Interaction volume radius: 5 \u00c5
Interaction volume height: 20 \u00c5
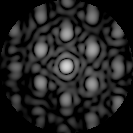
Disorder parameter: 0.4443